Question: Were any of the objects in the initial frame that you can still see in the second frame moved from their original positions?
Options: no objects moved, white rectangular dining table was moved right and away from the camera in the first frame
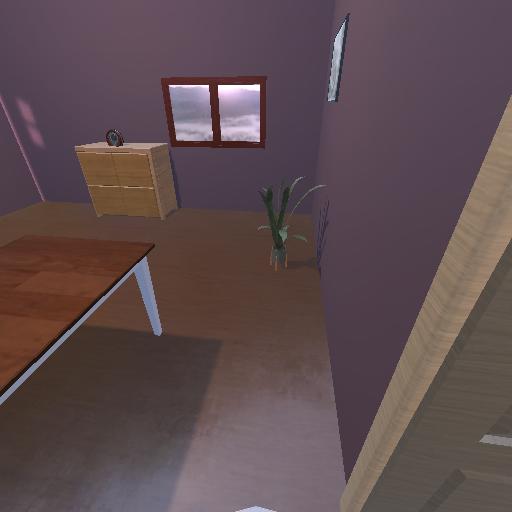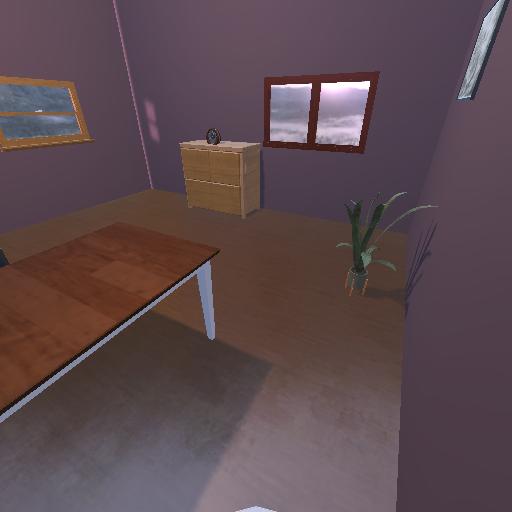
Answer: no objects moved